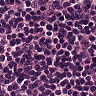
Metastatic tissue present: yes